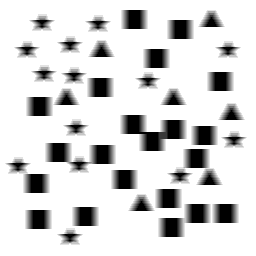
Squares: 21
Triangles: 7
Stars: 14
Total shapes: 42